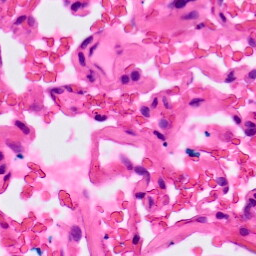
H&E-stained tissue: Lung